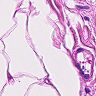
Metastatic tissue present: no